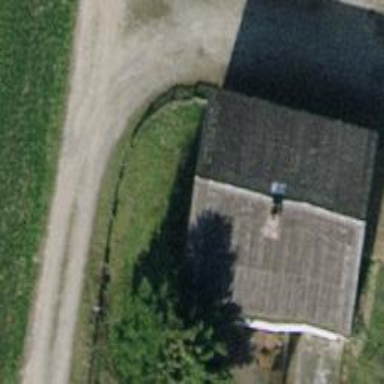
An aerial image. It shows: Gabled roof farm building.